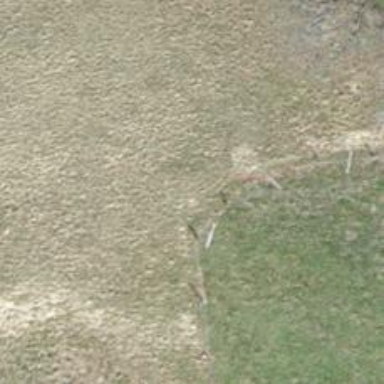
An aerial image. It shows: Fence.